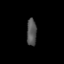
Tissue: lung
Cell type: Epithelial cells
Senescence score: 0.1712
Nuclear area (px): 262
Mean DAPI intensity: 84.855